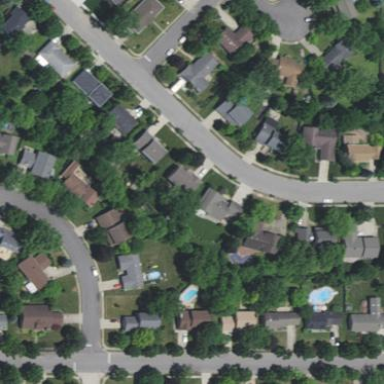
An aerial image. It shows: Sidewalk.